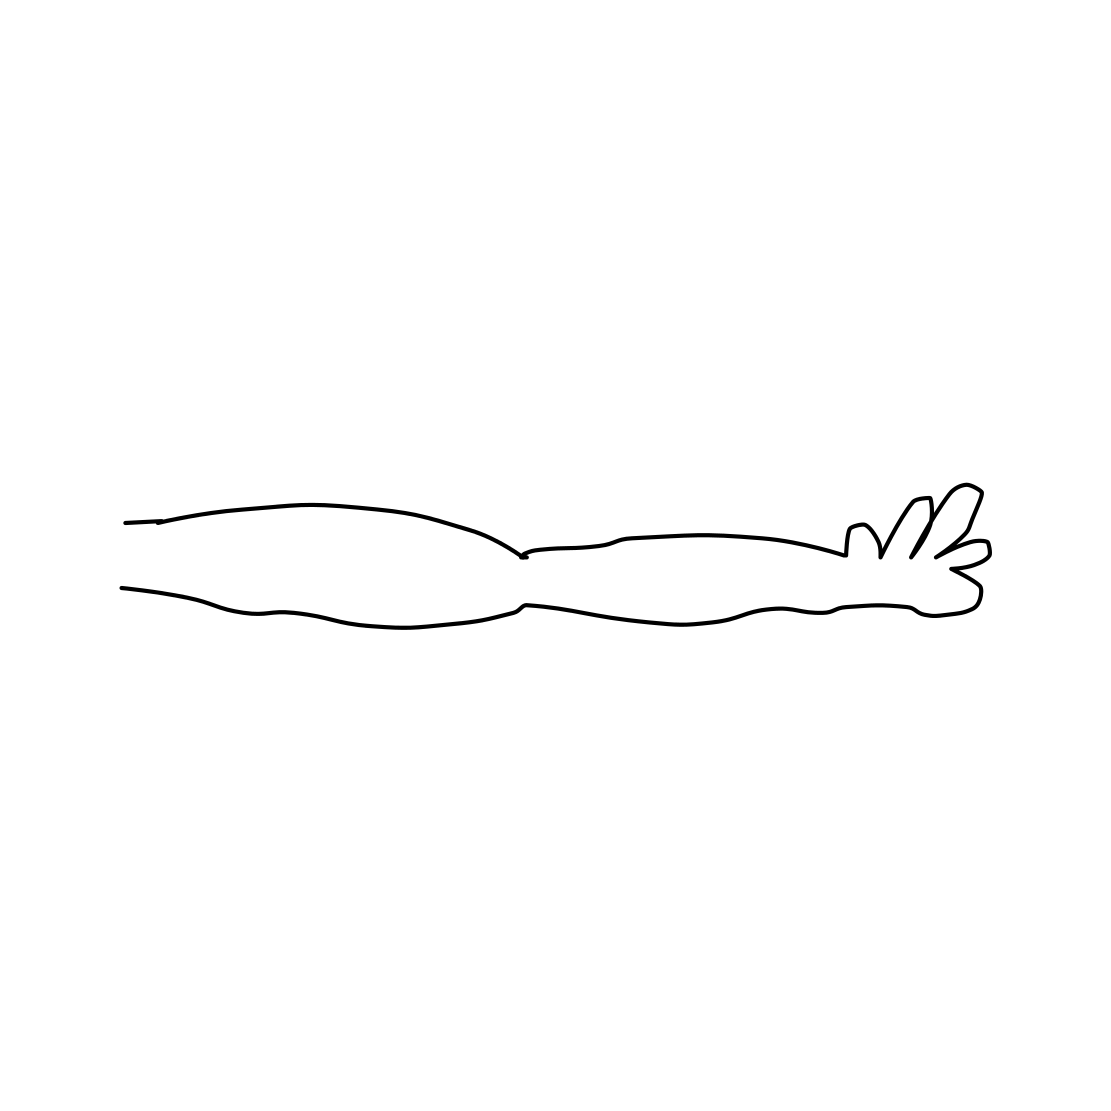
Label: arm